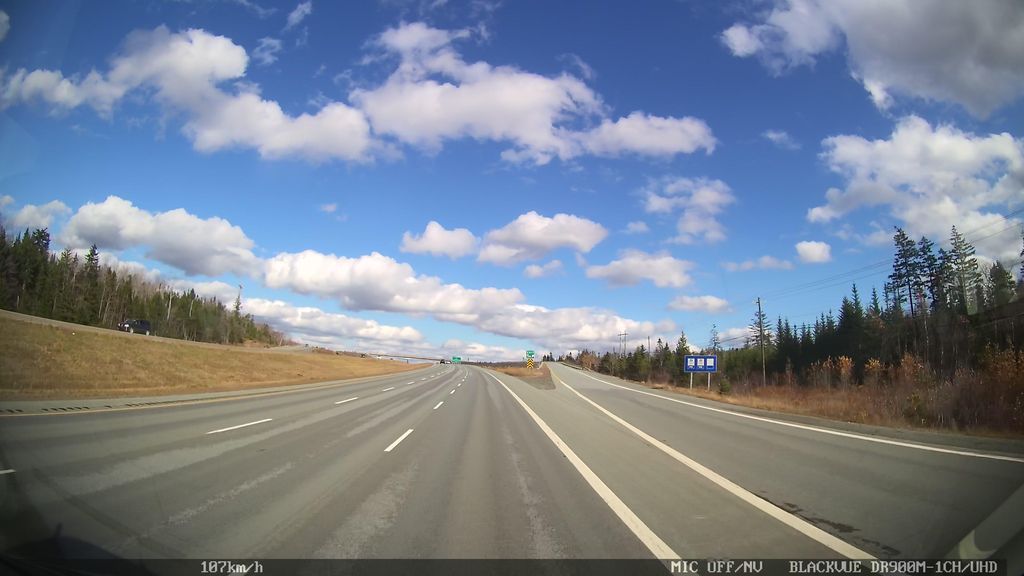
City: halifax